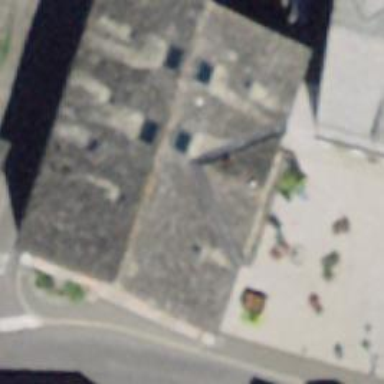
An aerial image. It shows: Town hall.